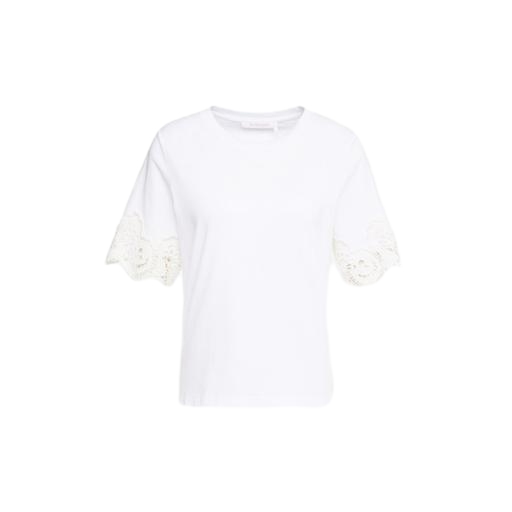
white lace-trimmed short-sleeved t-shirt, white lace-trim t-shirt, white lace t-shirt, white background